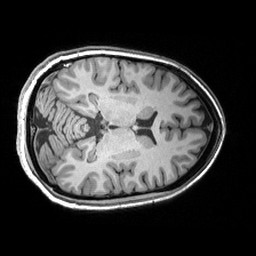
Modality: T1w
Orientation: axial
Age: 35
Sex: female
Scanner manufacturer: siemens
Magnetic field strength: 3 T
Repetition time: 2.53 s
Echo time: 0.00299 s